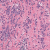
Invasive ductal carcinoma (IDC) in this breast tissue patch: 0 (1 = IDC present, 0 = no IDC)